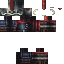
A male skeleton skin with dark skin, wearing brown helmet dressed in a red armor chest and red pants, featuring a closed mouth.